Question: I have got an application that is supposed to send a formatted document to a printer with some barcodes.
I've made other applications that work with printers and print directly through the printserver by sending a xps file, so I thought I would try to see if I could make a .xps file, change the text and be done with it, however every article I can find on the net has to do with creating xps files and not changing them. I feel like it should be possible, and it would be nice not to have to resort to installing Office on the server and print through there. Then I might as well use Open XML and a .docx file.

It is very simple. Let's say I want to change the text in a .xps file to "". How would I go about that?
I have tried the whole unzip, open the xml, find the text, edit, rezip but I'm afraid there's too much about the .xps format I don't understand to make that work.
Best regards, Kaspar.
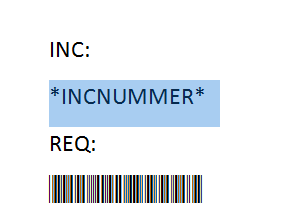
Answer: As you already know, an XPS file is just a ZIP archive containing a number of files and folders that have particular names and a defined structure.
At the root level there is a 'Documents' folder which will typically contain just a single document folder named '1'. Inside that is a 'Pages' folder containing one or more '.fpage' files: these define the content of each page in the document.
'''
Documents
1
Pages
1.fpage
2.fpage
etc
'''
If you open up these '.fpage' files in a text editor you will see that they are just XML files. Each page is typically represented by a '<Canvas>' element that contains multiple '<Path>' and '<Glyphs>' elements (text is represented by the latter). However, even though '<Glyphs>' elements do have a 'UnicodeString' attribute the value of that attribute cannot be changed in isolation.
Each '<Glyphs>' element also has an 'Indices' attribute. If you remove this attribute altogether and change the 'UnicodeString' attribute at the same time, this works. However, you will probably find that when viewing the file in the XPS Viewer application certain characters in the text are replaced by question mark symbols.
Font glyphs are embedded in the XPS file ('odttf' files in the 'Resources' folder), and the software that generated the XPS file will only embed glyphs that are used in the source document. For example, this means that (for a given font) if you did not use the letter "A" in the source document, then the glyph for that letter will not be written to the resources of the XPS file. Hence if you change the 'UnicodeString' attribute to include a letter "A" then that character will display as a question mark in the viewer because it has no glyph resource that tells it how that character must be drawn.
If you have control over the source document (the one that later gets converted to XPS) then I suppose you could include a piece of text containing all of the characters that you are likely to use, and set its colour to white so that it doesn't print, but I'm not sure whether the XPS printer driver would strip that text out anyway. If it then you could probably do something like this:
- '.fpage'- 'UnicodeString''<Glyphs>'- - 'Indices''<Glyphs>'- -